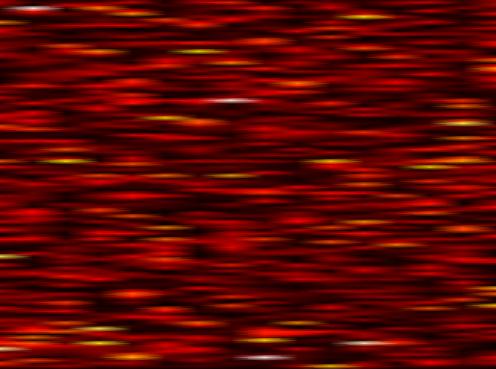
Label: UFMC